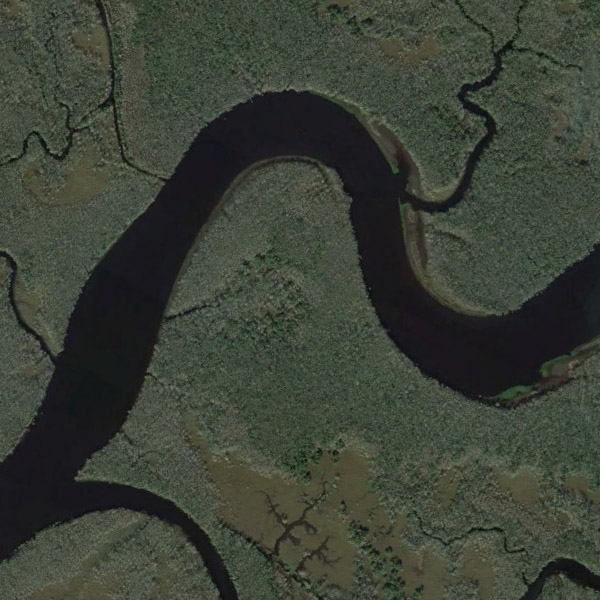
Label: River